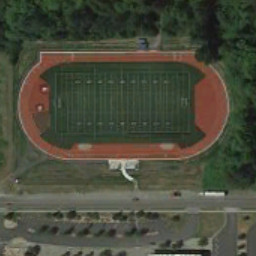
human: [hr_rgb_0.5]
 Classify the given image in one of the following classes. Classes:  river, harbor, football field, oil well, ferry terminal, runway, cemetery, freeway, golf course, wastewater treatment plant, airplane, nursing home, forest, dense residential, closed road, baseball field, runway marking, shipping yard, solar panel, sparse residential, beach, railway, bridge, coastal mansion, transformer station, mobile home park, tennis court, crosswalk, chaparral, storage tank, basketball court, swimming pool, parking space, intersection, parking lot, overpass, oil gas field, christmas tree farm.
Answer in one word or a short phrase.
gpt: football field